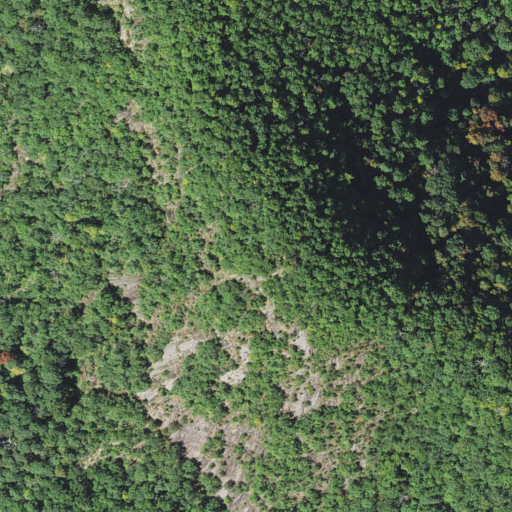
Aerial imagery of mountain in North Carolina named Alexander Knob containing deciduous forest, shrub, and mixed forest